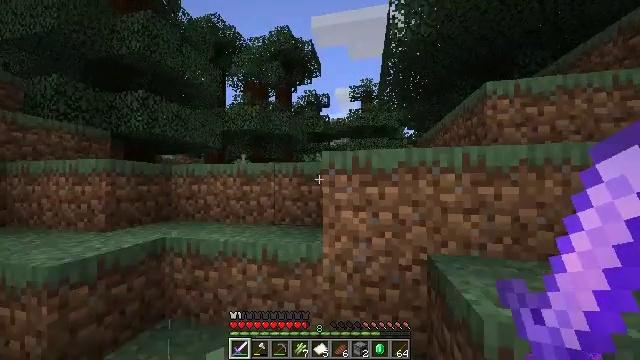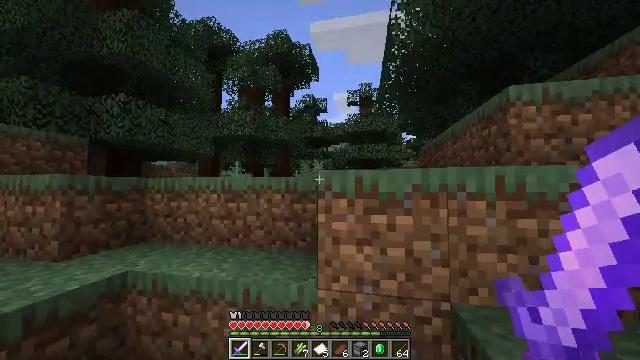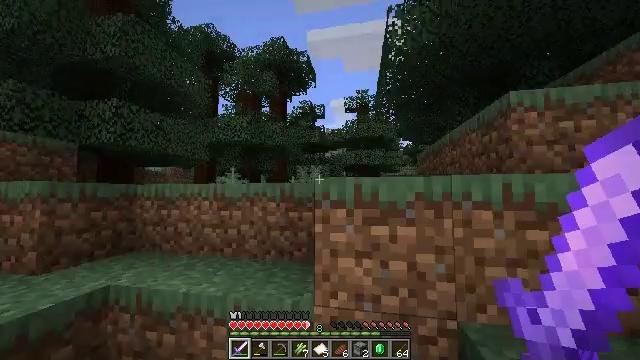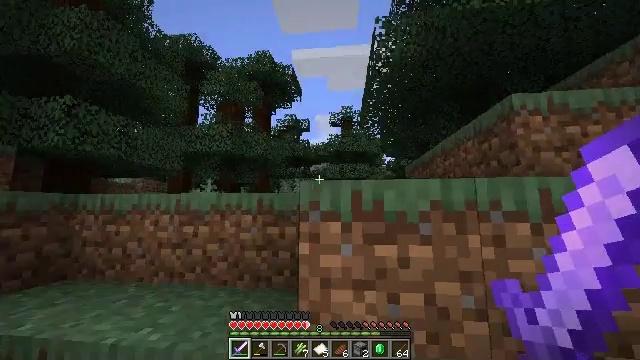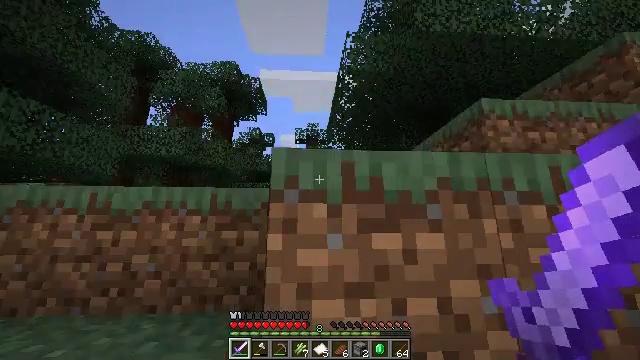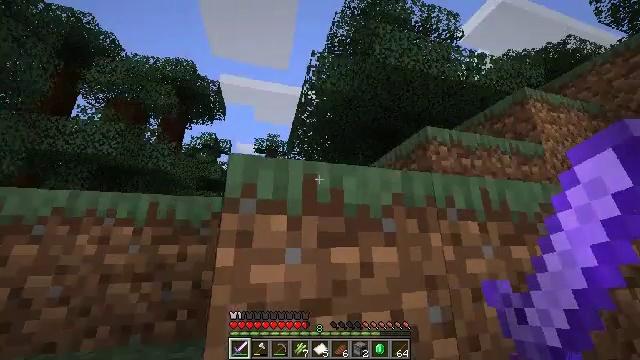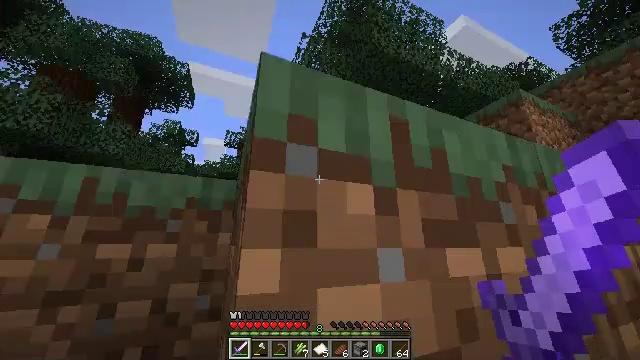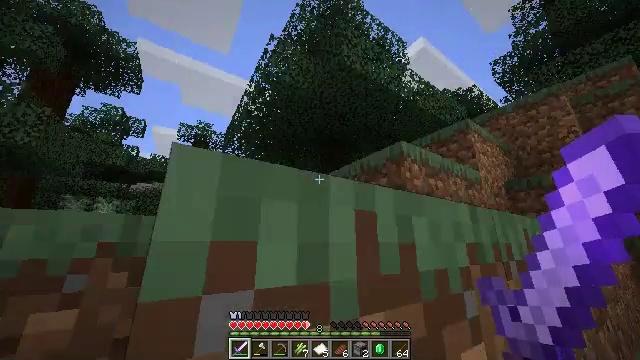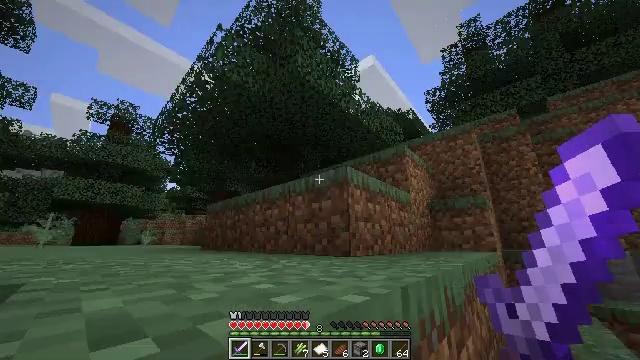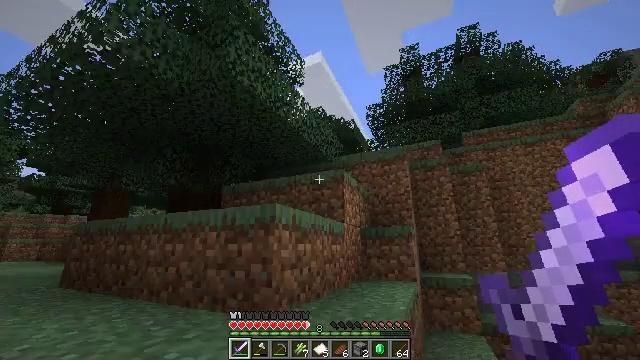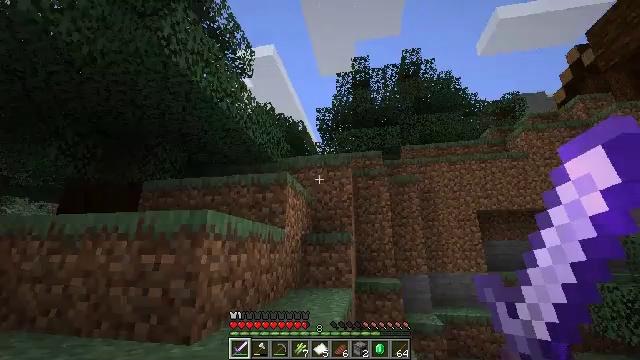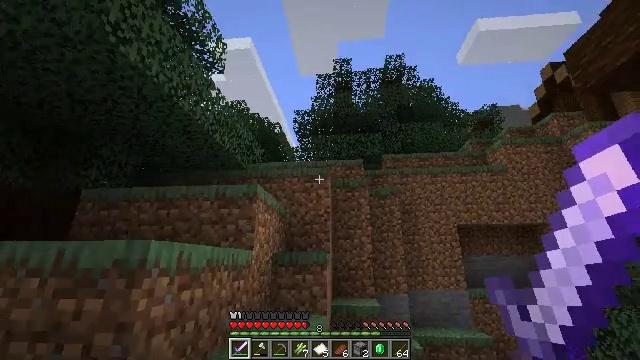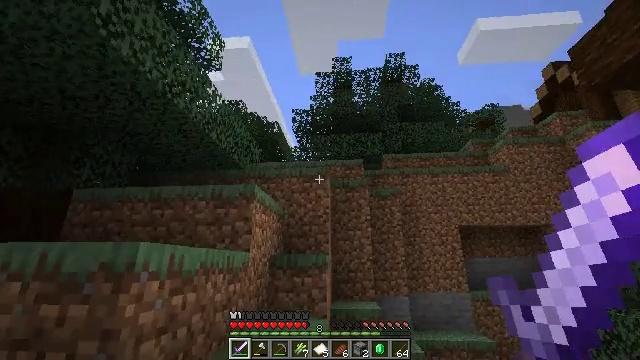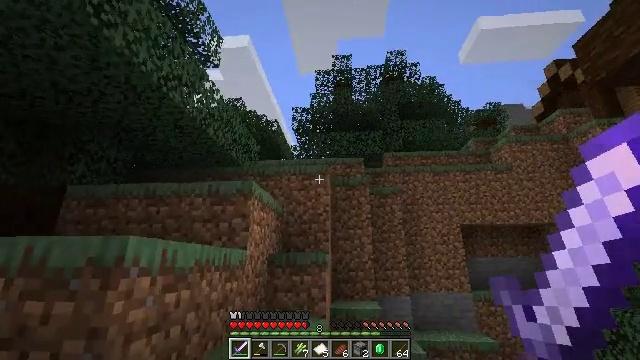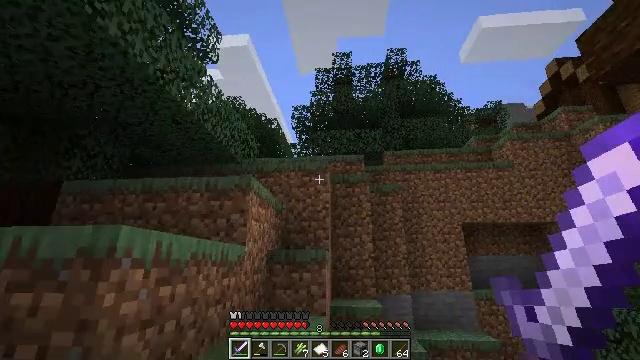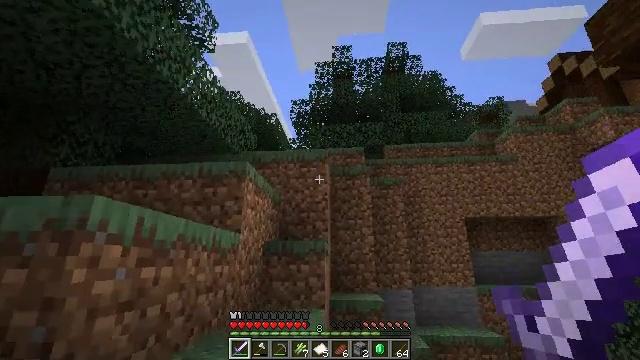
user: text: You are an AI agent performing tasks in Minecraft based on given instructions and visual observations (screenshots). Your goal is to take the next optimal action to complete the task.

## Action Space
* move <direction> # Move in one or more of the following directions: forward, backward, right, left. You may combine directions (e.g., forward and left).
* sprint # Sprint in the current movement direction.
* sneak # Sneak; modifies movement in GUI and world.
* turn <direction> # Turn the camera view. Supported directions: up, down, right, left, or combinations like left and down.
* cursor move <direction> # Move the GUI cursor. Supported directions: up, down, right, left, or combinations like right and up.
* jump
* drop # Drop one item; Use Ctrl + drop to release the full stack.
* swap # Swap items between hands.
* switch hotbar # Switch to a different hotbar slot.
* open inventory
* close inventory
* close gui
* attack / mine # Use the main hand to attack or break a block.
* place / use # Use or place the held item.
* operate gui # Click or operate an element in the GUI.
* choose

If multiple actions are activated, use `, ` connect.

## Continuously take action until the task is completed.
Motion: motion action
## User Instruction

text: Destroy the glass pane to clear a path.
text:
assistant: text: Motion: move forward, sprint, turn up, jump
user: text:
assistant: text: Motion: move forward and move left, sprint, turn up, jump
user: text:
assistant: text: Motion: move forward and move left, sprint, turn right and up, jump
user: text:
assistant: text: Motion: move forward and move left, sprint, turn right and up, jump
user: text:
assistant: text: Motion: move forward and move left, sprint, turn right and up, jump
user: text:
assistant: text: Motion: move forward and move left, sprint, turn right, jump
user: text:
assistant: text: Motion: move forward, sprint, turn right, jump
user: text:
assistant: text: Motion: move forward, sprint, turn right, jump
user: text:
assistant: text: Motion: move forward and move left, sprint, turn right, jump
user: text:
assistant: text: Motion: move forward and move left, sprint, turn right, jump
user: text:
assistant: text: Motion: move forward and move left, sprint, turn right and up, jump
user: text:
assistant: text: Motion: move forward, sprint, jump
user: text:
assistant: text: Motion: move forward, sprint, jump
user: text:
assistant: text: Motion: move forward, sprint, jump
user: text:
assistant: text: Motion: move forward, sprint, jump
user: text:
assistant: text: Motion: move forward, sprint, jump
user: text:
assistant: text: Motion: move forward, sprint, jump
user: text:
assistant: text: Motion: move forward, sprint, jump
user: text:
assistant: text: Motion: move forward, sprint, jump
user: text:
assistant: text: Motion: move forward, sprint, turn left and down, jump
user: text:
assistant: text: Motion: move forward, sprint, turn left and down, jump
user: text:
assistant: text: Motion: move forward and move left, sprint, turn left and down, jump
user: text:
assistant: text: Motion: move forward and move left, sprint, turn left, jump
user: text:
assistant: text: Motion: move forward and move left, sprint, jump
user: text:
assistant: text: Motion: move forward and move left, sprint, jump
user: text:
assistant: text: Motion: move forward and move left, sprint, jump
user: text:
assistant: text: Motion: move forward and move left, sprint, jump
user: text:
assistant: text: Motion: move forward, sprint, turn right, jump
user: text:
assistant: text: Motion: move forward, turn right, jump
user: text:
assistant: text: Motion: move forward, turn right and down, jump